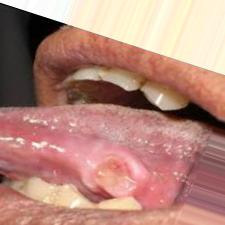
Condition: Mouth Ulcer